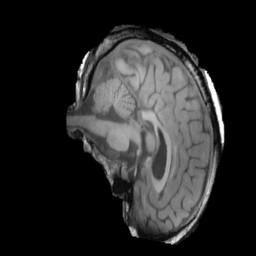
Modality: T1w
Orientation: sagittal
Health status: ill
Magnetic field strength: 3 T